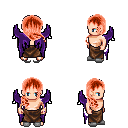
a pixel art fantasy rpg character, male body template, human, light skin, purple wings, robe skirt, red right-swept hairstyle, white slippers, four views (front, back, left, right), 2x2 character sprite sheet, small pixel art, hard edges, no anti-aliasing